Aerial crown-view tile of a tropical tree (Barro Colorado Island, Panama), acquired 20250317:
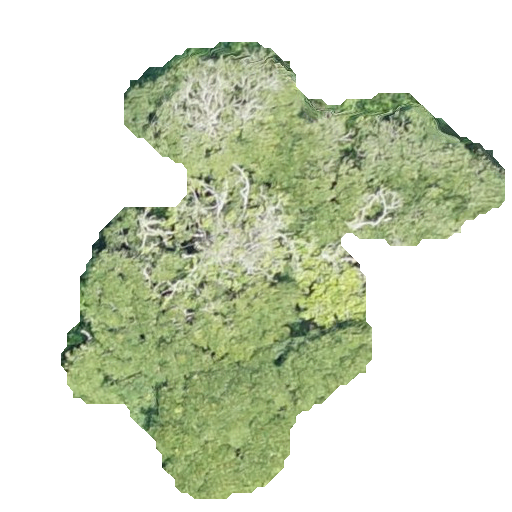
Species: Handroanthus guayacan
GBIF accepted scientific name: Handroanthus guayacan
Crown area: 164.088 m²